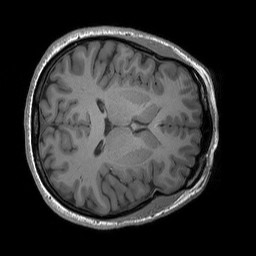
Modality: T1w
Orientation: axial